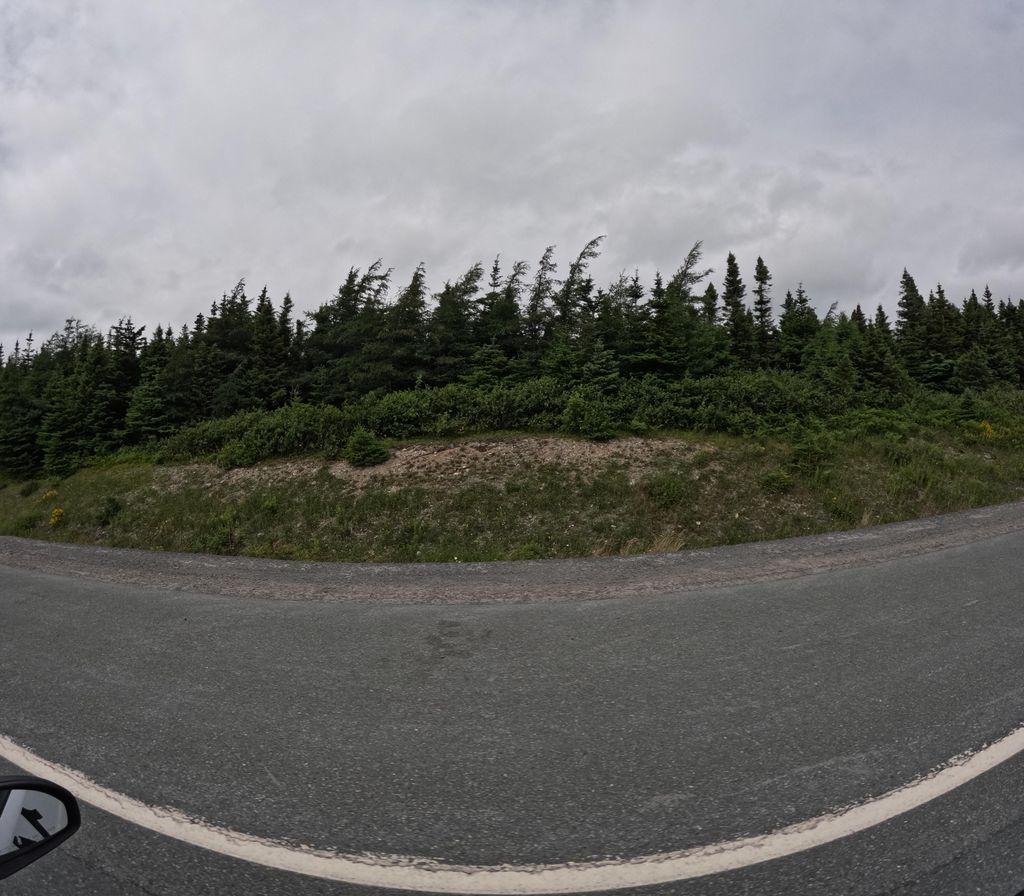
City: st_johns